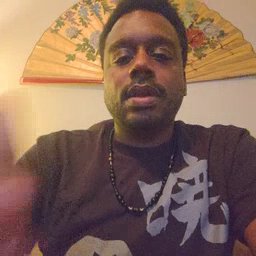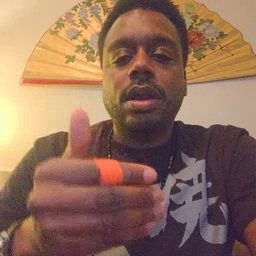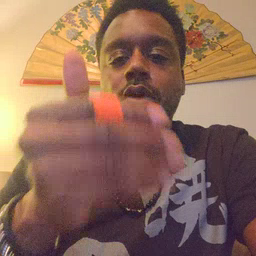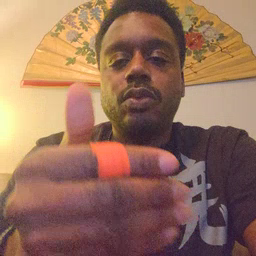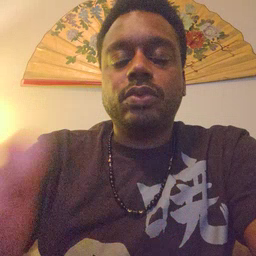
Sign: close